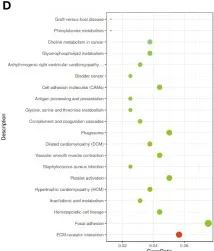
(D) The KEGG pathway between patients and normal controls.
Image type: chart (chart)